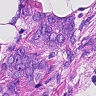
Metastatic tissue present: yes